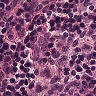
Metastatic tissue present: no